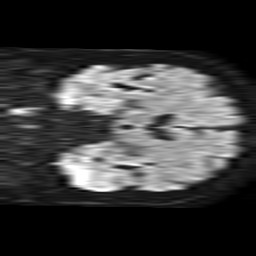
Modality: TRACE
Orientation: coronal
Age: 63
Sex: male
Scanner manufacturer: philips
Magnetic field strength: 1.5 T
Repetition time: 4.6 s
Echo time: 0.08631 s